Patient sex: F
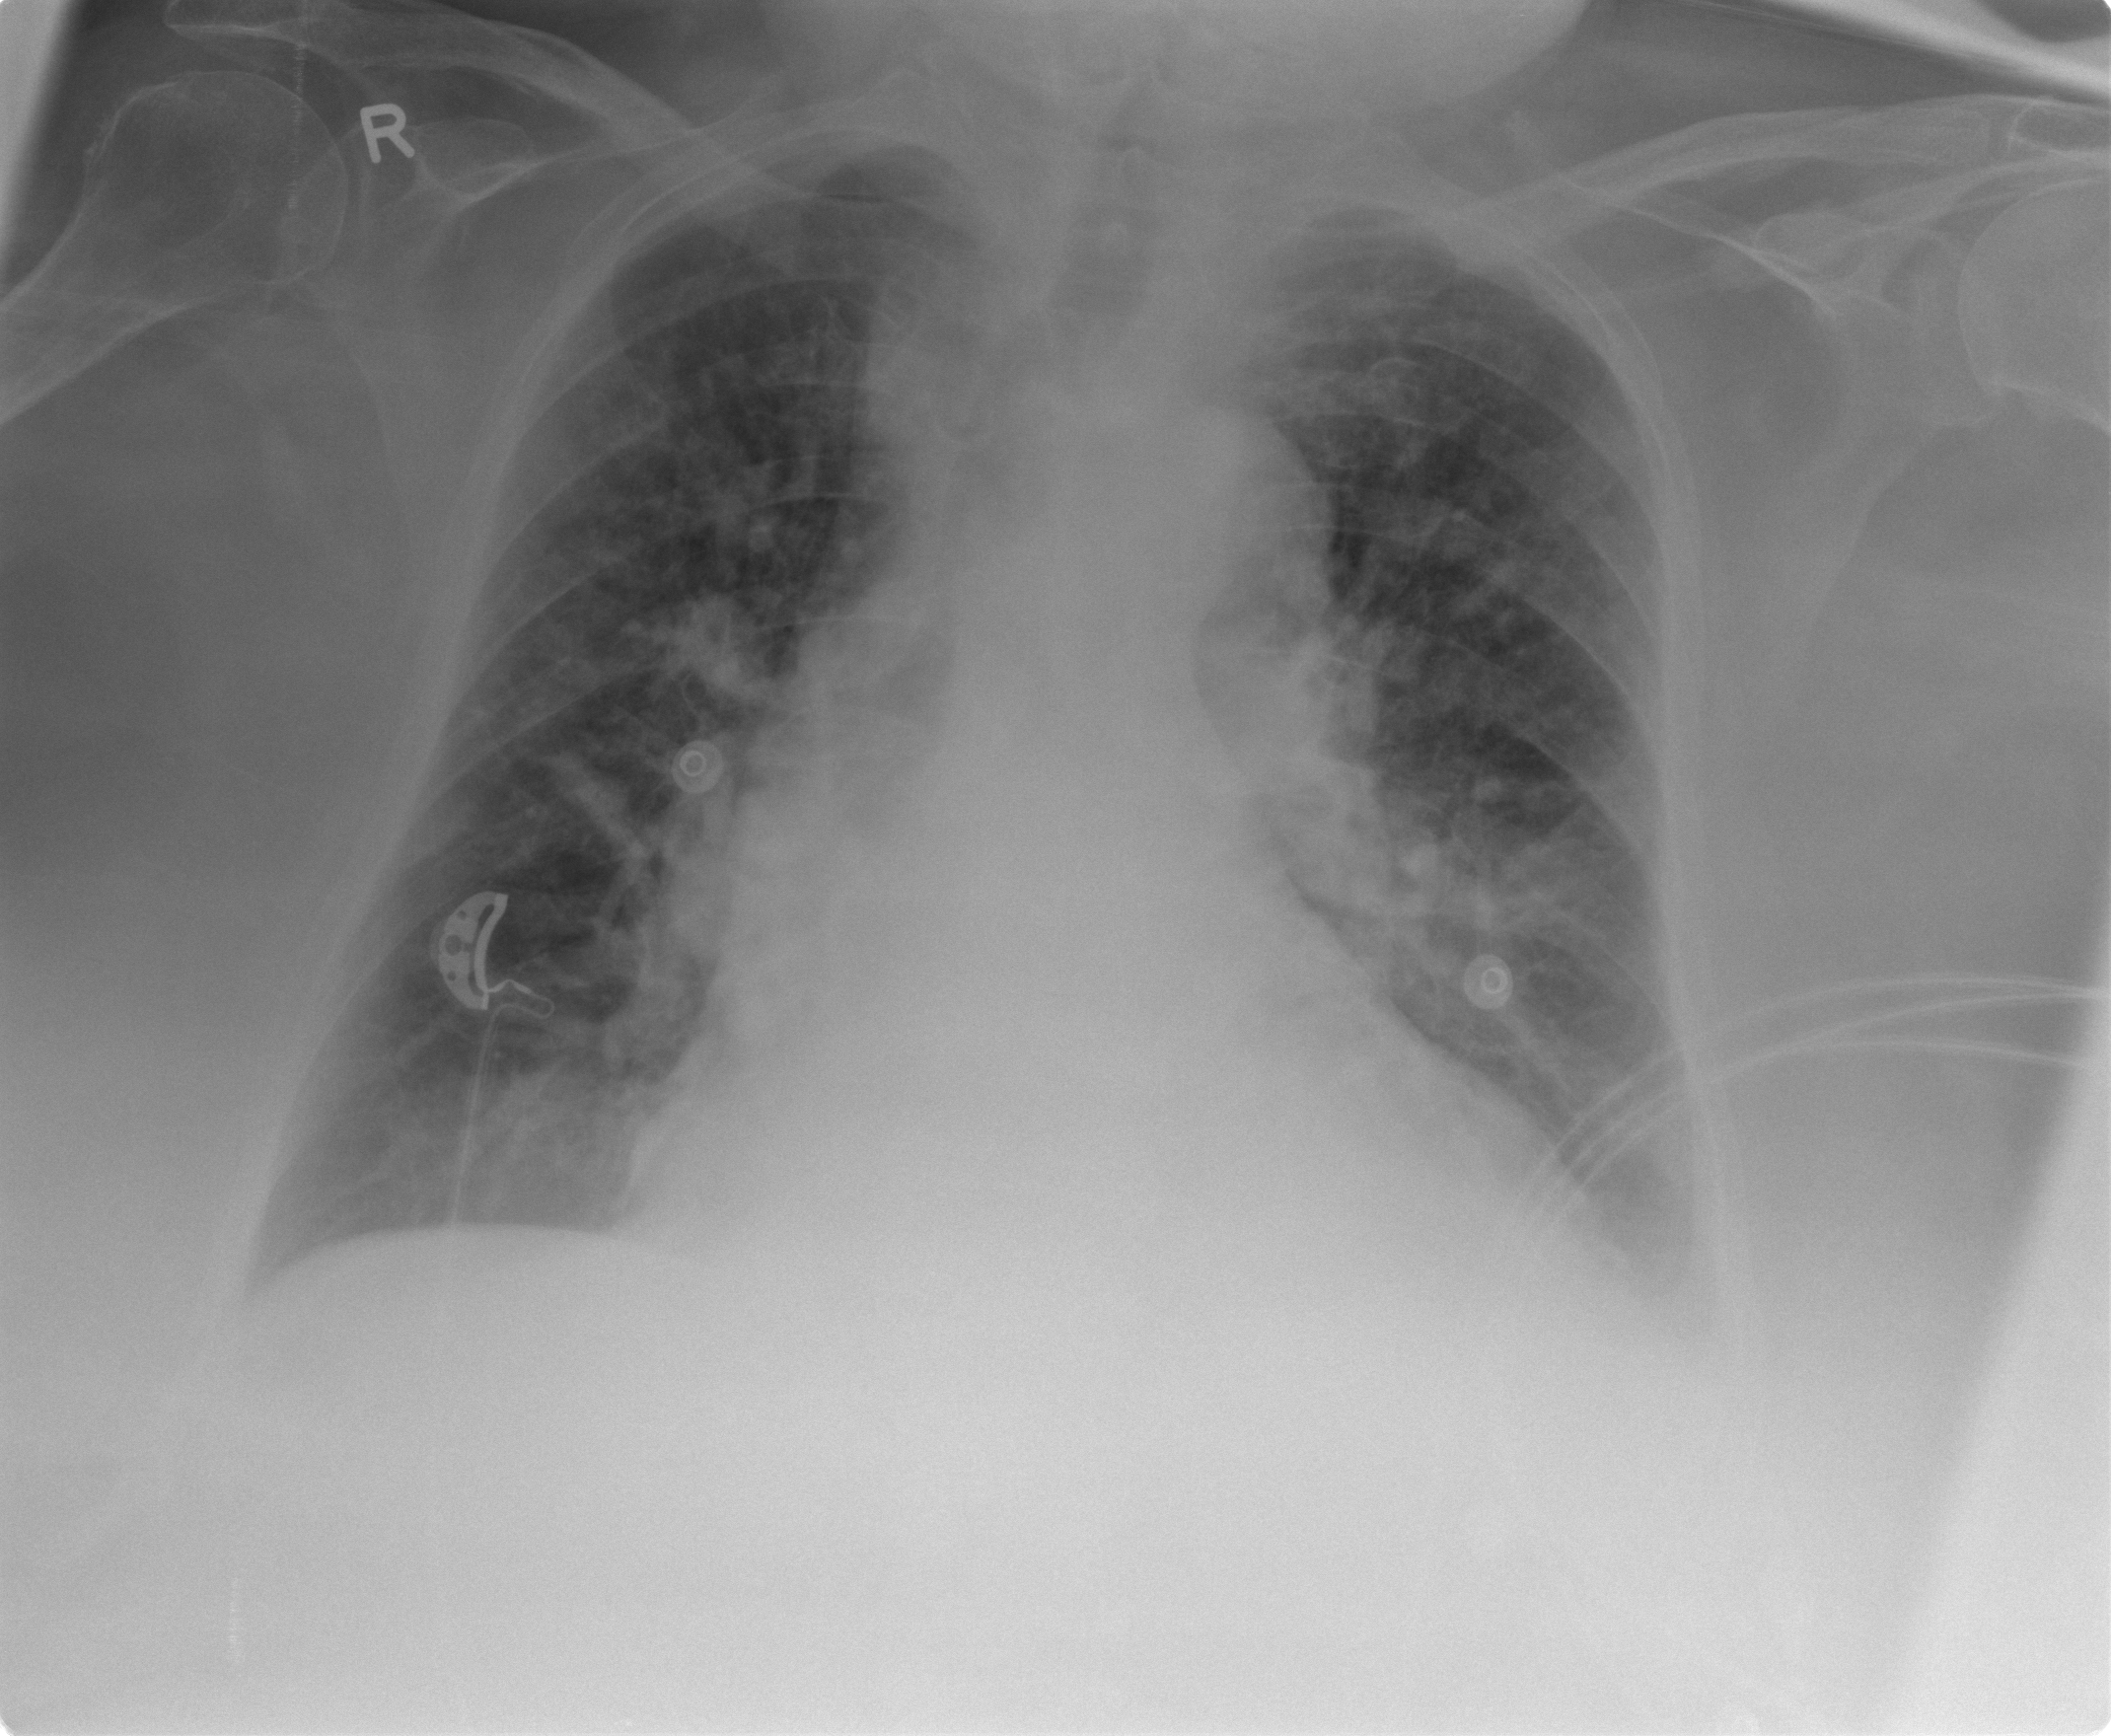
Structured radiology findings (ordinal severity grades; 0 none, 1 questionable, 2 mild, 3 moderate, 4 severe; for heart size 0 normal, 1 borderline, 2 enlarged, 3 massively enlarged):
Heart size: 2
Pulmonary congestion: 3
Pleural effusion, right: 0
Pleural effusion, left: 2
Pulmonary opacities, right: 0
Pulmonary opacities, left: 0
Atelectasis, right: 2
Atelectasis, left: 2